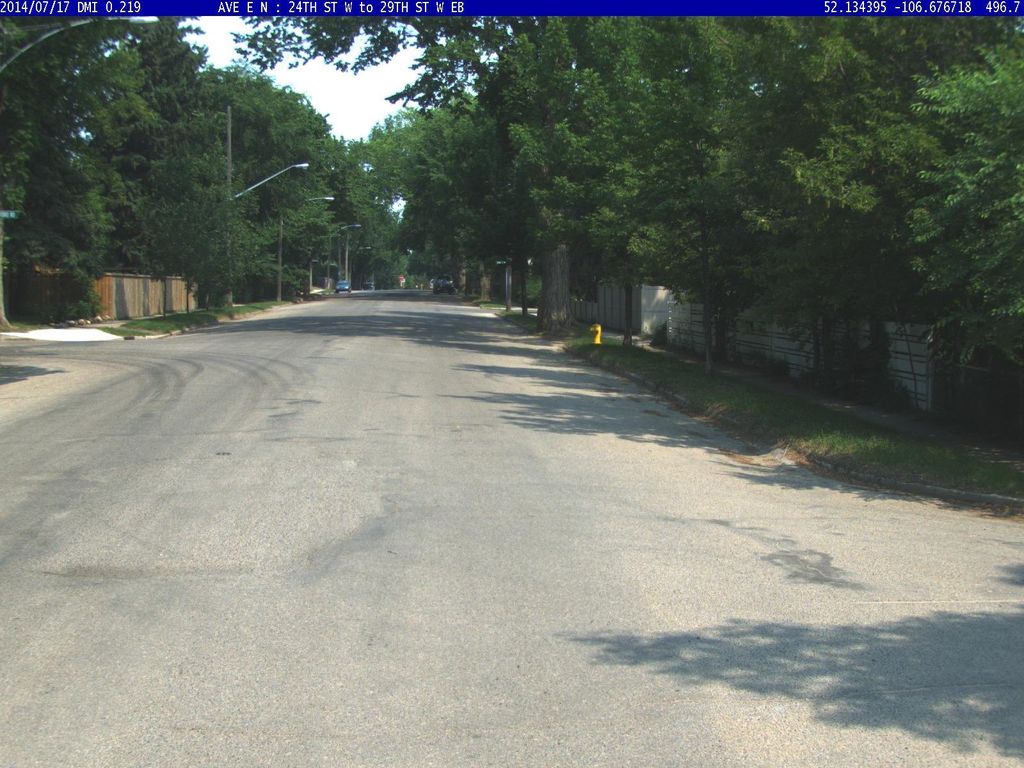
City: saskatoon